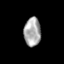
Tissue: skin
Cell type: Epithelial cells
Senescence score: 0.2152
Nuclear area (px): 471
Mean DAPI intensity: 168.987